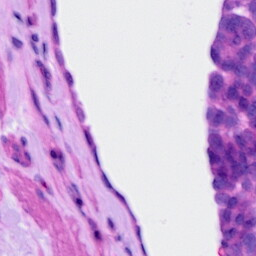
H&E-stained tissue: Ovarian